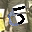
Label: 5